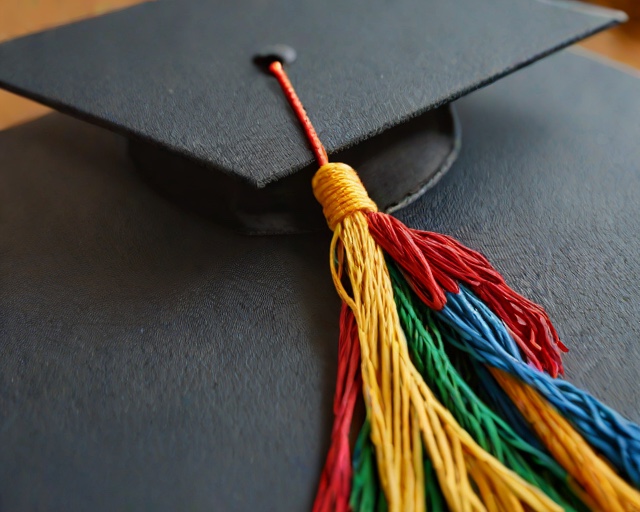
Category: Graduation